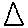
Label: triangle